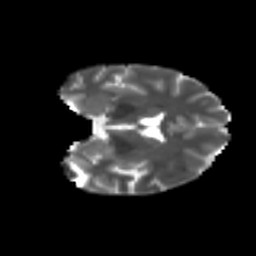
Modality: T2w
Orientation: coronal
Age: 34
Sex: female
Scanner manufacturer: ge
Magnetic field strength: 3 T
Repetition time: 7.8 s
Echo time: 0.0606 s